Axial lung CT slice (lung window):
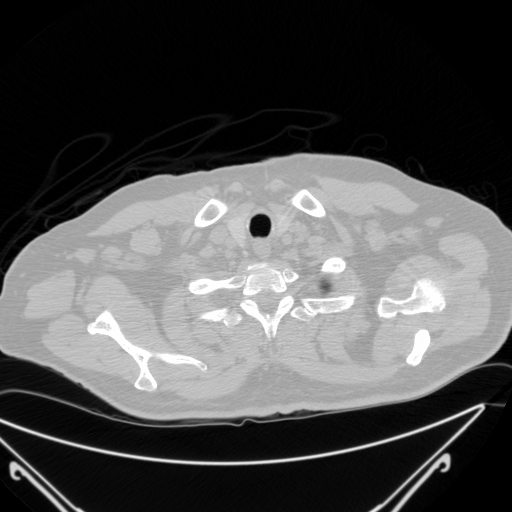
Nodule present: no